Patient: sex M, age 44
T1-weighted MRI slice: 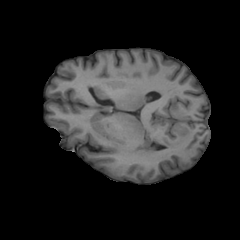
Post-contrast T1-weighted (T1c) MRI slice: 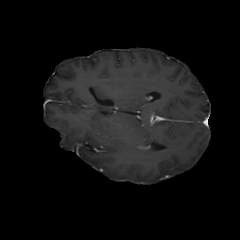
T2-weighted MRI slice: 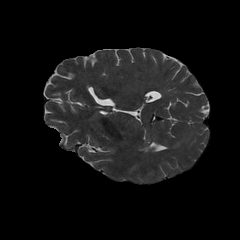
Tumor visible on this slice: no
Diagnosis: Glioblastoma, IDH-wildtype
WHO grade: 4